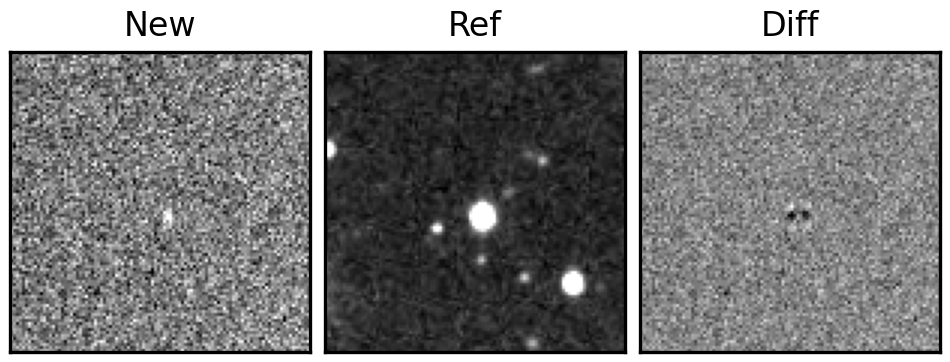
Label: bogus